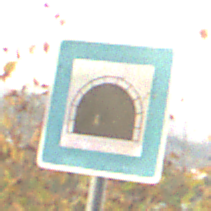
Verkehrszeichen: Tunnel
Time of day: SunriseSunset
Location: Outdoor (Nature)
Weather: PartlyCloudy
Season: NotSpecified
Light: Natural